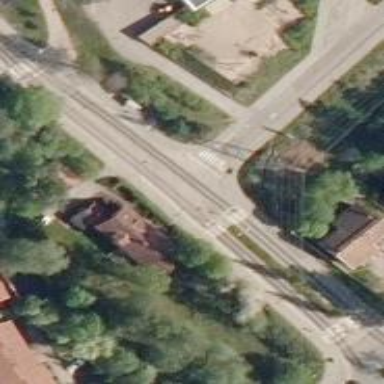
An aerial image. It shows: Asphalt cycleway with crossing.